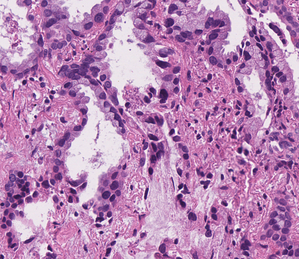
Tumor epithelial tissue: yes
Tumor-associated stroma tissue: yes
Normal tissue: no